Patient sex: M
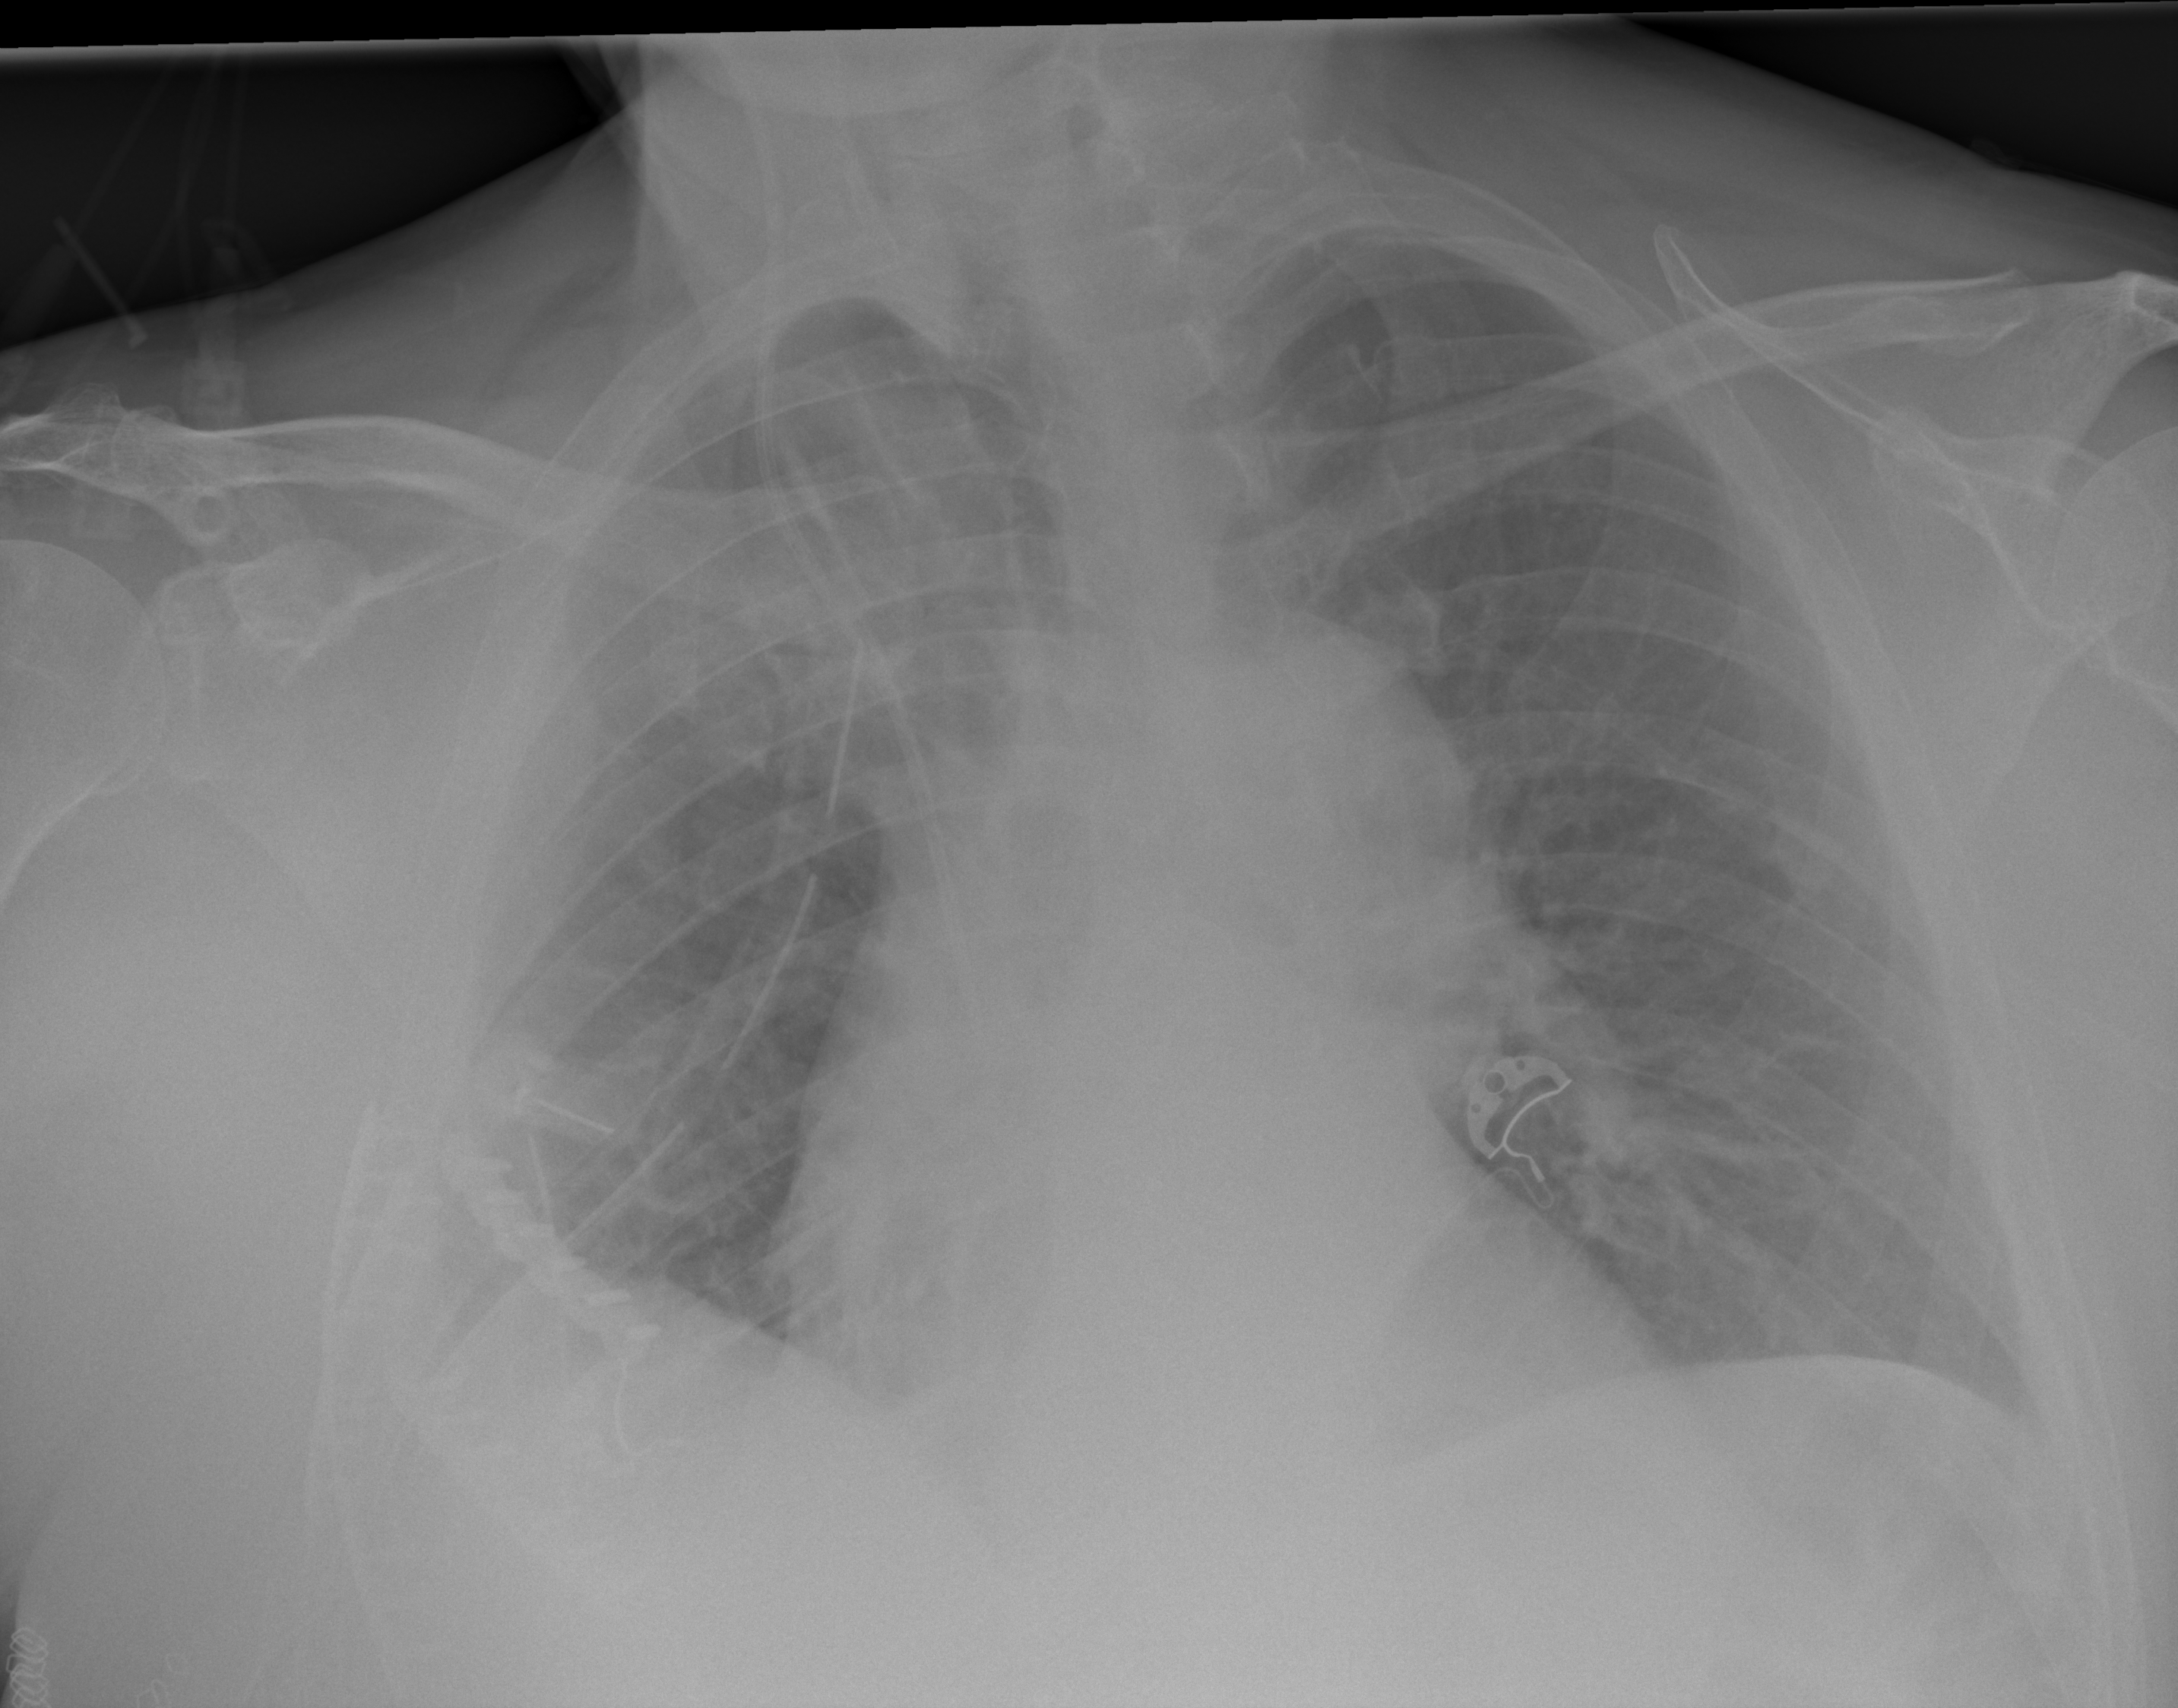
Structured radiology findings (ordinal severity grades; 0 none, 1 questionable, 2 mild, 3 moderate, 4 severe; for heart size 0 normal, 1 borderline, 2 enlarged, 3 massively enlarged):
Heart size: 1
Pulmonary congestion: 2
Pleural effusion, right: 2
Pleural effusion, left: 0
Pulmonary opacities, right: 0
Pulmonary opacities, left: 0
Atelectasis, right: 2
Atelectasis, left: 0